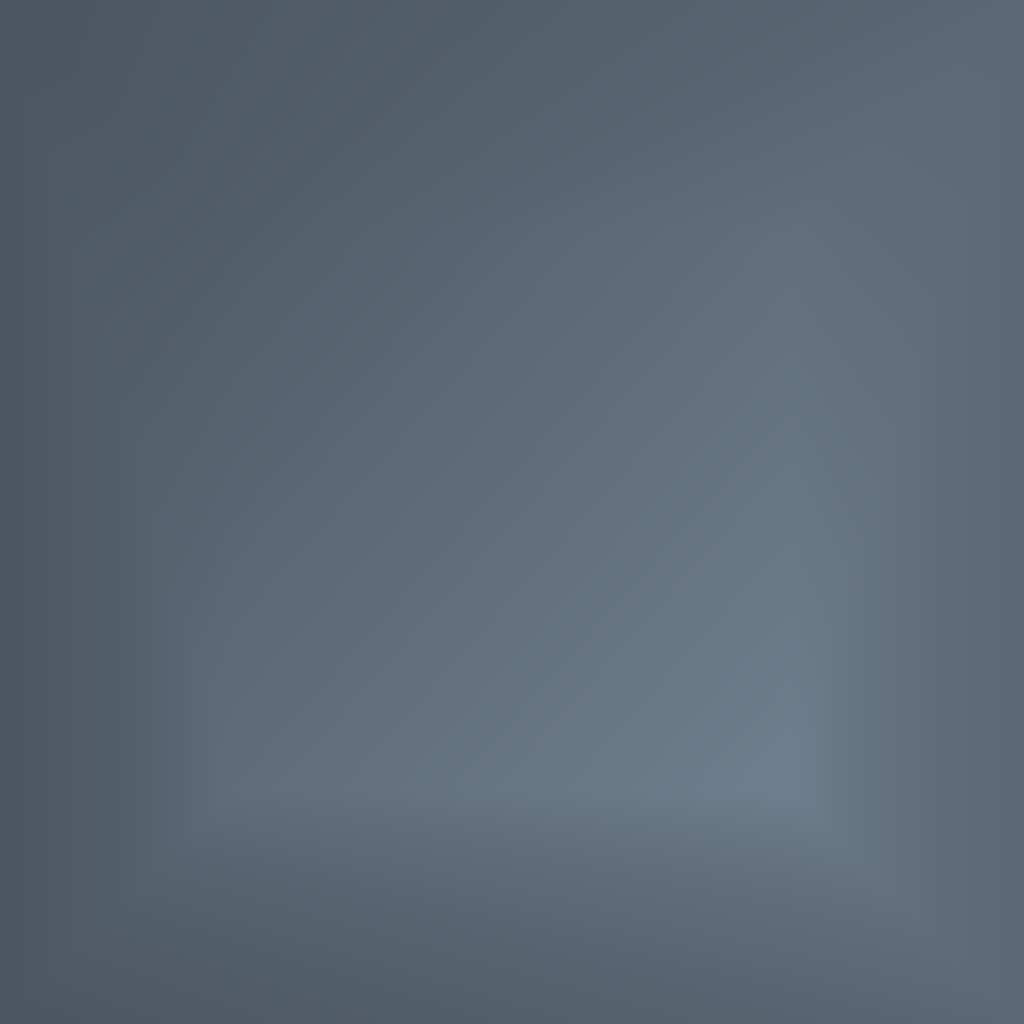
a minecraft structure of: modern teleport